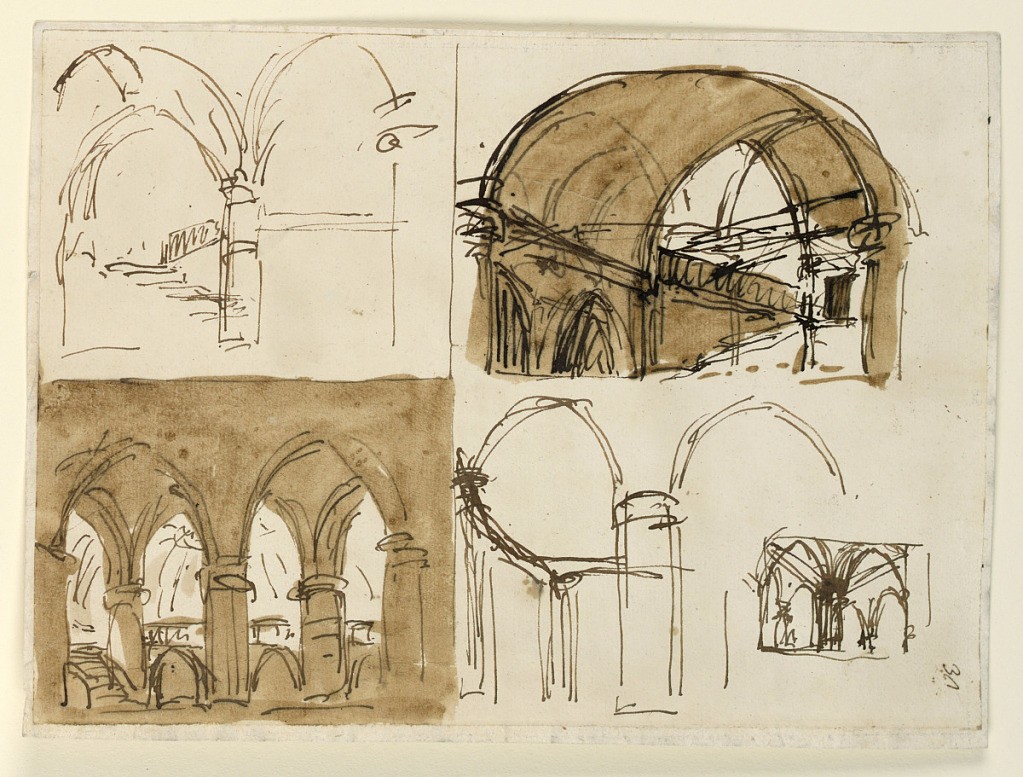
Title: Stage Design: Interiors of Gothic Building
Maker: Giuseppe Barberi, Italian, 1746–1809
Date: early 19th century
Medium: Pen and brown ink, brush and brown wash on lined off-white laid paper
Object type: Drawing
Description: Four different outlining sketches for Gothic vaulted interiors.